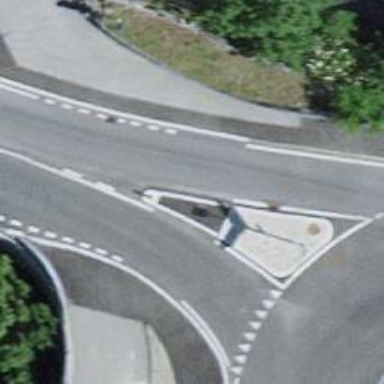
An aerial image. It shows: Zebra crossing on the road.